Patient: sex M, age 29
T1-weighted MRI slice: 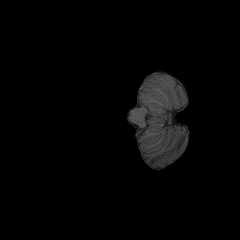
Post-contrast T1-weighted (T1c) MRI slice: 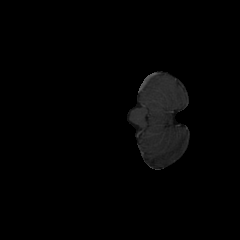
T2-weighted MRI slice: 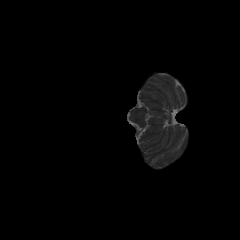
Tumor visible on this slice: no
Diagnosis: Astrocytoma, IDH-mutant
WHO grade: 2